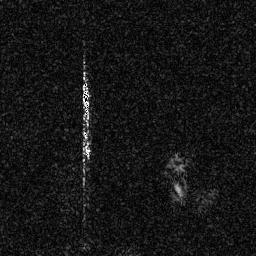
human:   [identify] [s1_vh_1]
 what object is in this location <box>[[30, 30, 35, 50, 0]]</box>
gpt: <ref>1 medium ship at the center</ref>